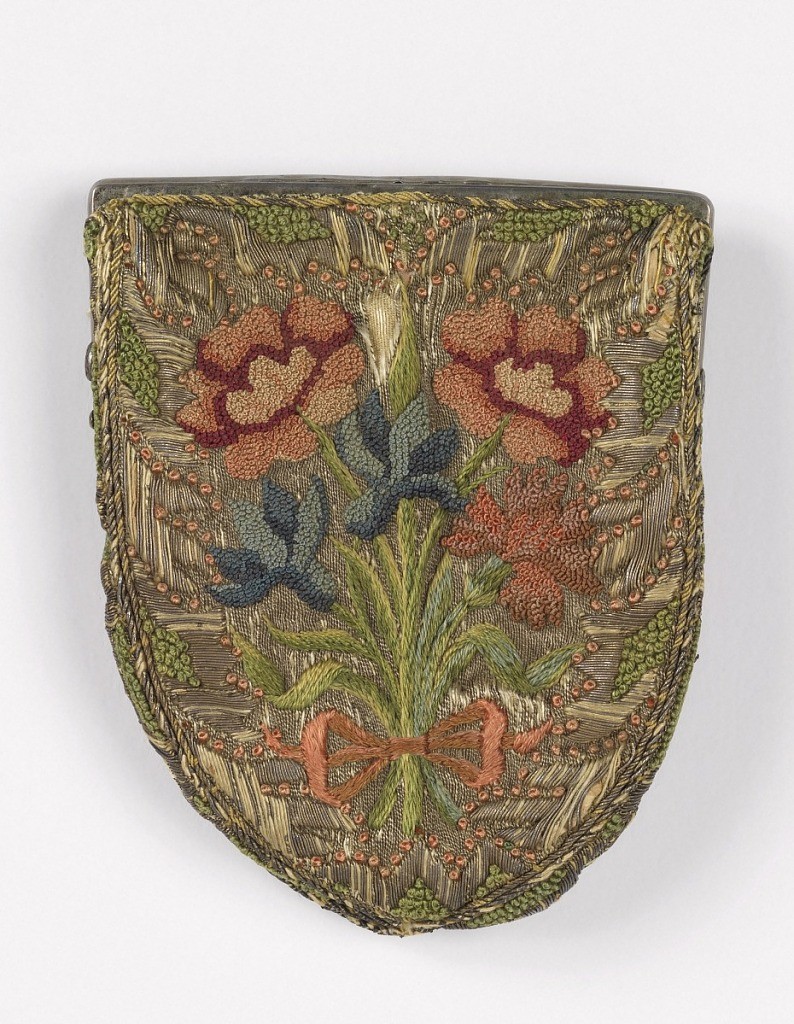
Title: Purse
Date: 17th century
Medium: silk embroidery on silk and metallic foundation, metal frame Technique: embroidered in satin, knotting, and long and short stitch on plain weave foundation
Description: Small purse attached to silver frame, lined with green taffeta.  Embroidered with knotted stitches, satin stitch and long and short stitch in silk and gilt threads.  On one side, a design of five pink and blue flowers tied with a pink ribbon; on the reverse, a cypher and crown.